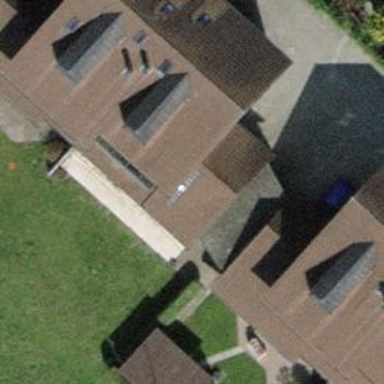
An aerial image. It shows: Small solar photovoltaic panel generator on the roof of building.